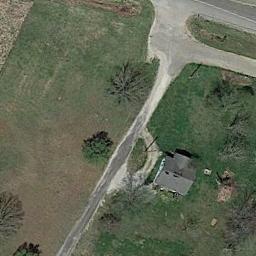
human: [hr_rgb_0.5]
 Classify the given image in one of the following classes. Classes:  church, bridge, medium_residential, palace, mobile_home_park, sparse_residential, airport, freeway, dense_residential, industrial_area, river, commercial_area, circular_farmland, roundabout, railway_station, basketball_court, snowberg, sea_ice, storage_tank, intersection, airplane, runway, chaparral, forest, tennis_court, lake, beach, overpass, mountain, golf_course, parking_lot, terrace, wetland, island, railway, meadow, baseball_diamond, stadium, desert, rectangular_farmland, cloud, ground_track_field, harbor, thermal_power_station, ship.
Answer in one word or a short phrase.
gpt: sparse_residential